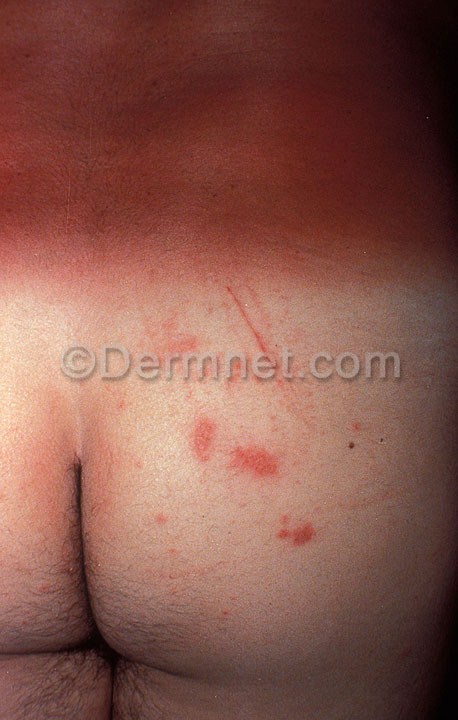
Disease: Scabies Lyme Disease and other Infestations and Bites